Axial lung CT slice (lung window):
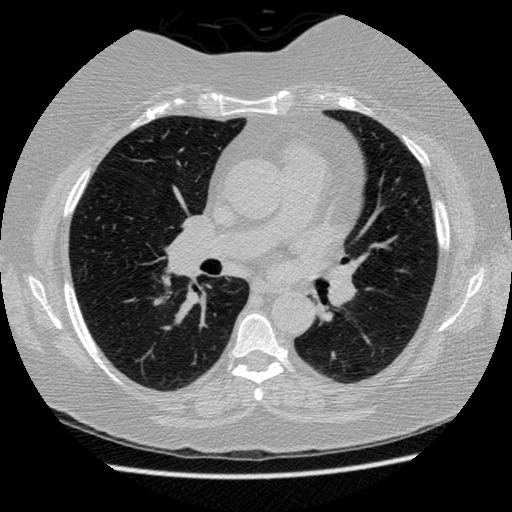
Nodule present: no